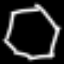
Label: octagon